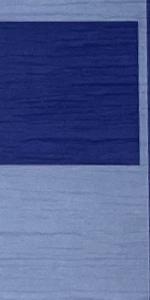
Label: Empty